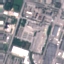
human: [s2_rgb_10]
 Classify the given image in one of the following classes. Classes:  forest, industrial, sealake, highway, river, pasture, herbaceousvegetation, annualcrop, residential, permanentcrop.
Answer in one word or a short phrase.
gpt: Industrial